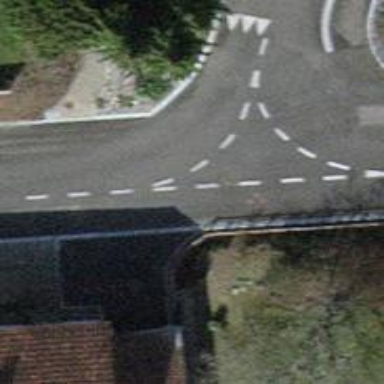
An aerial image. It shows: Traffic calming table.